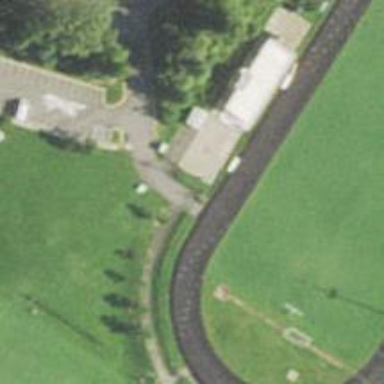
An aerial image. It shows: Track located within leisure land area.